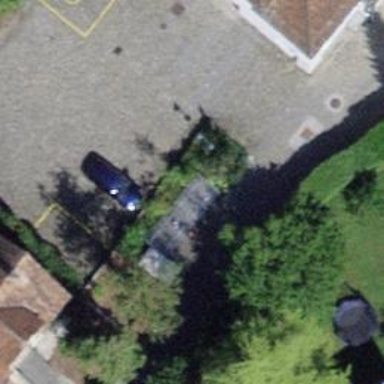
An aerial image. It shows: Bicycle rental facility.